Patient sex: F
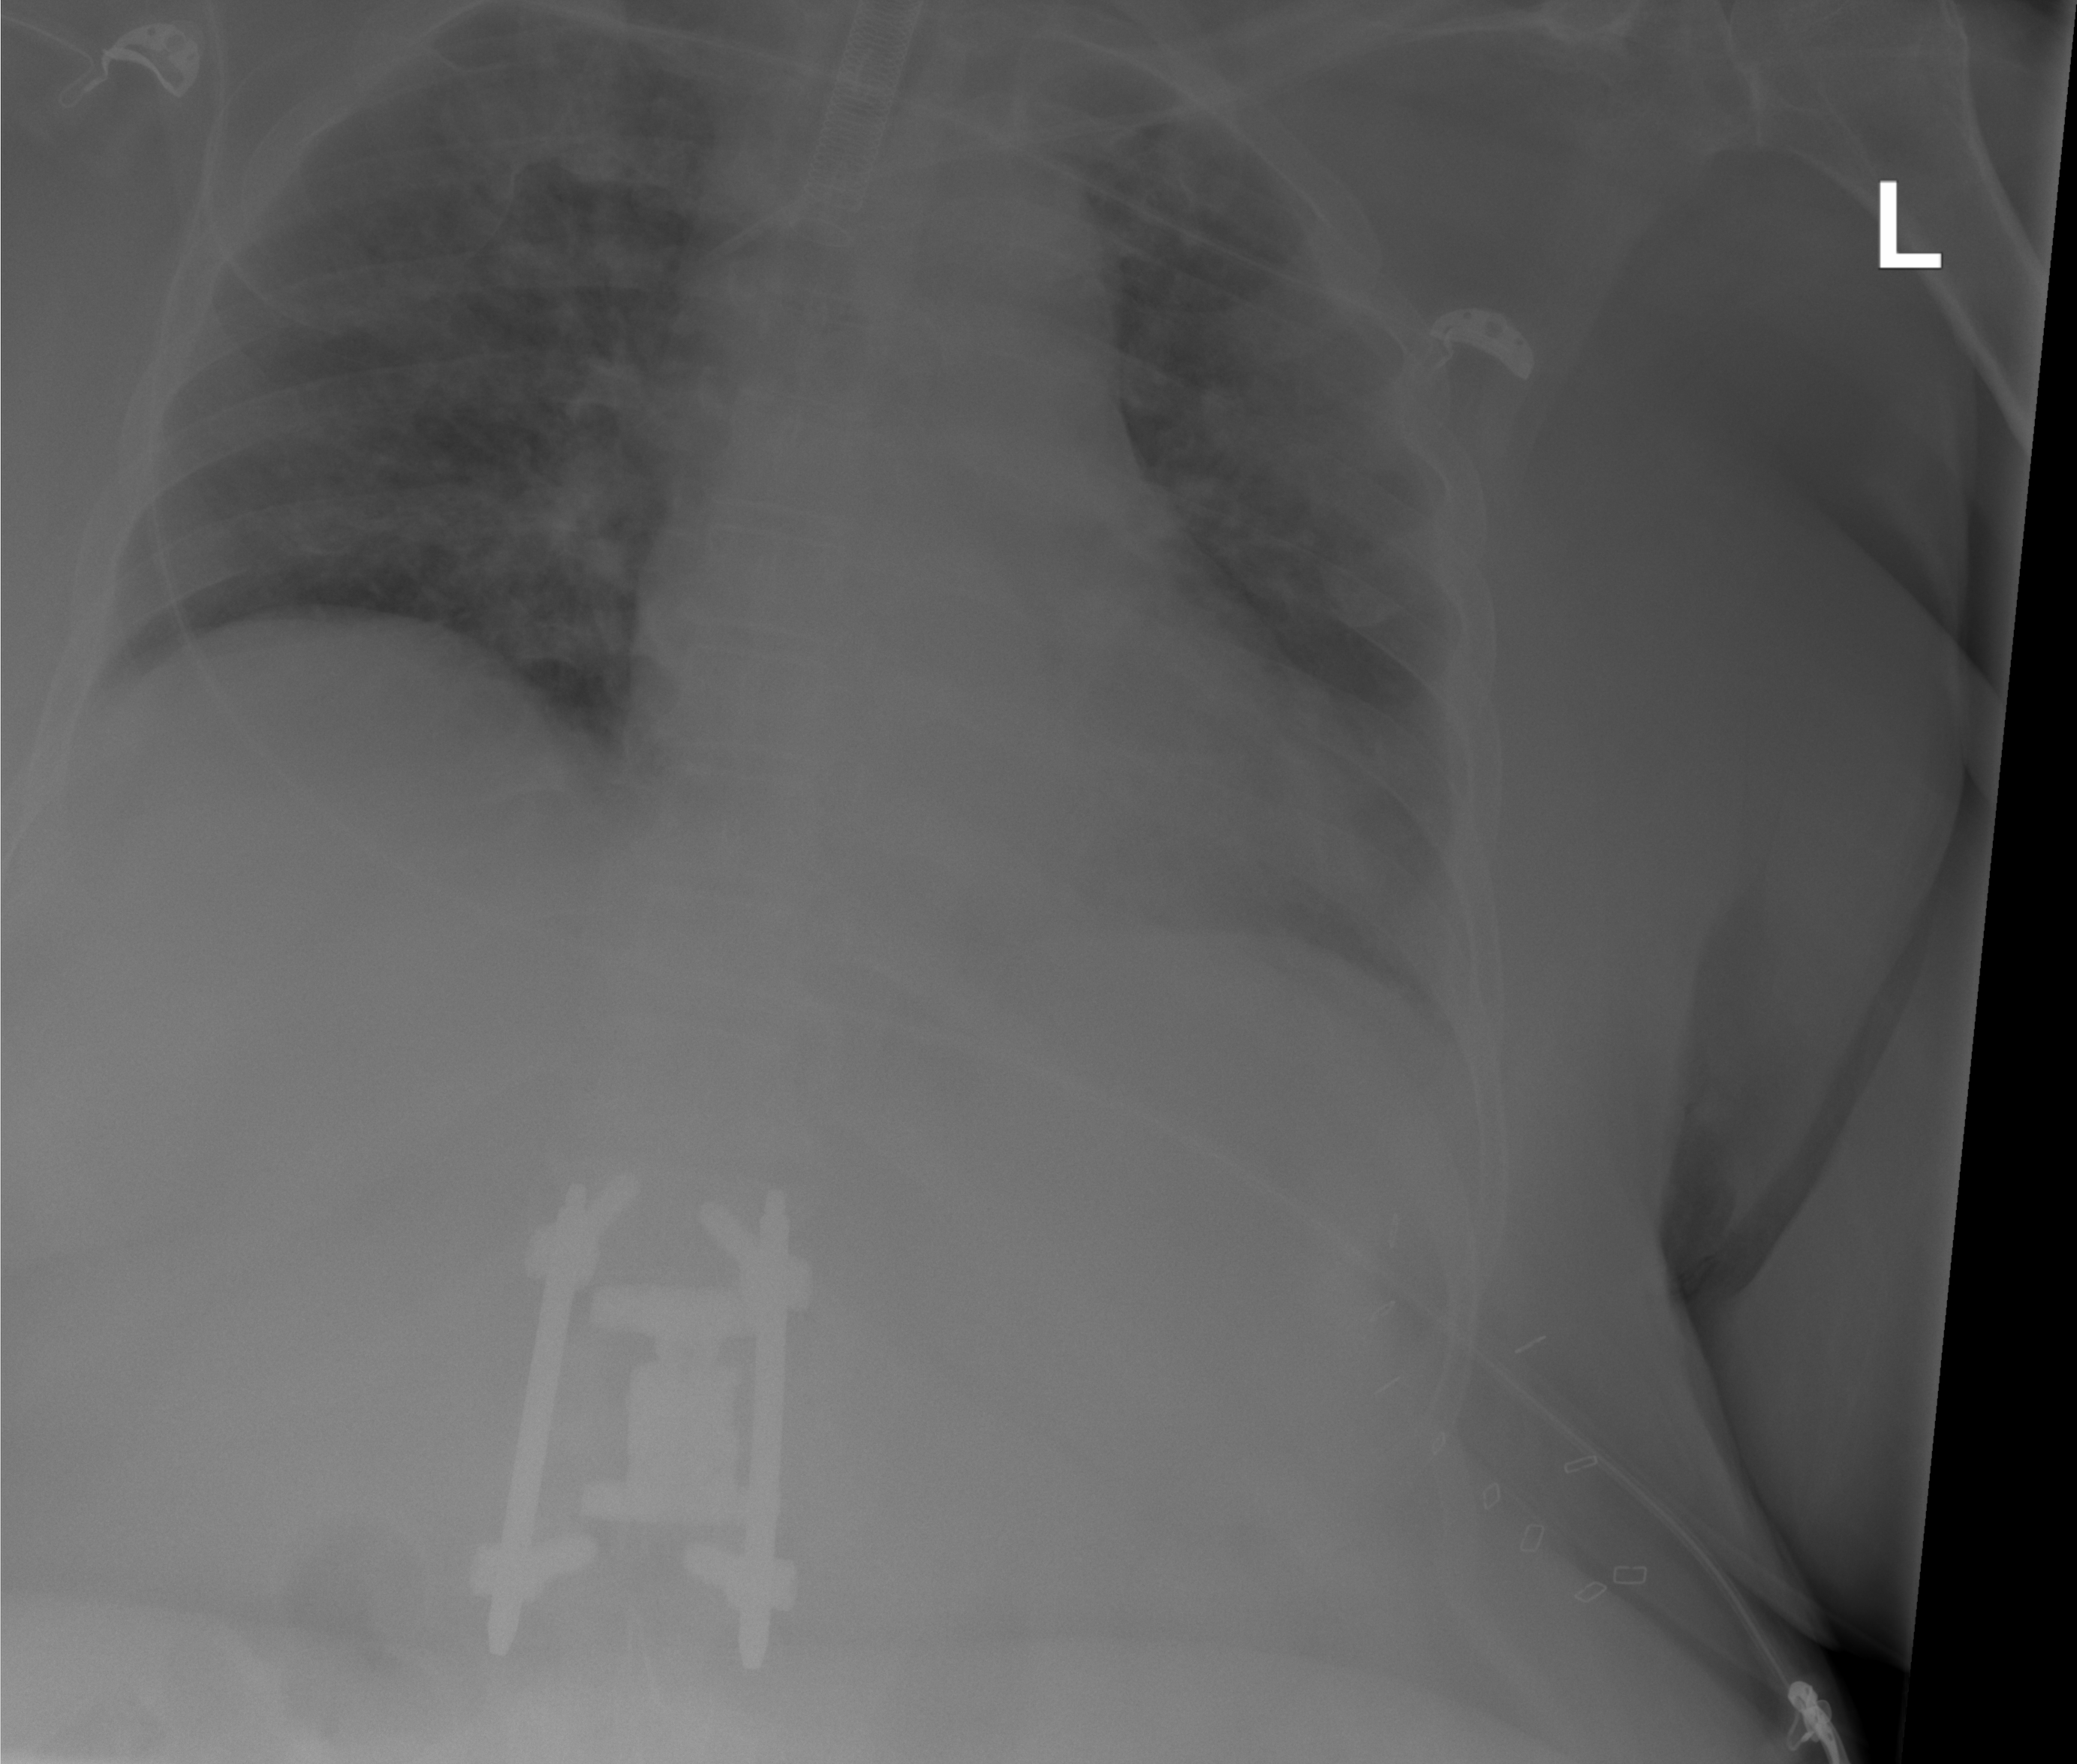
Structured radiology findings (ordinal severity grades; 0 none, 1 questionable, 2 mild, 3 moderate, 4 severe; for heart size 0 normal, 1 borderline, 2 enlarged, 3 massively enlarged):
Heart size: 1
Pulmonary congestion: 2
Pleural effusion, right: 2
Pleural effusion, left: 2
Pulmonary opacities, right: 3
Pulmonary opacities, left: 3
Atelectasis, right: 2
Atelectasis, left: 2